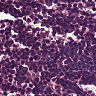
Metastatic tissue present: no